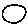
Label: circle